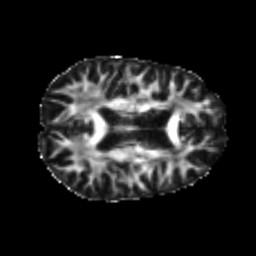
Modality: FA
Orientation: axial
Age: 24
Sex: female
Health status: healthy
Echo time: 0.074 s